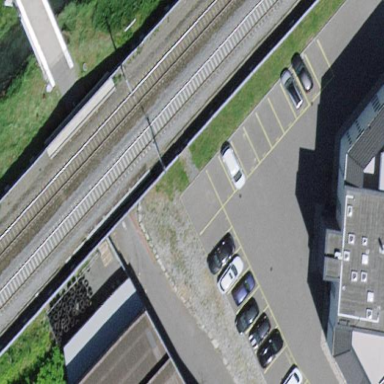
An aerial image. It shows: Parking area with surface.